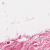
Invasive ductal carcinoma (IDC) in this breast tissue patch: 0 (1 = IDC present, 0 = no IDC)